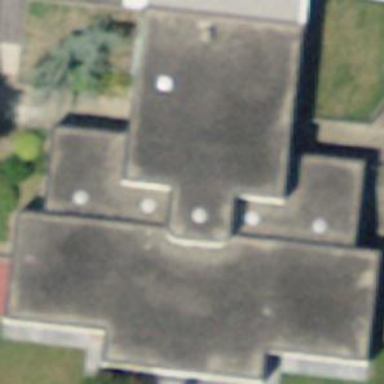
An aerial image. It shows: Kindergarten building.